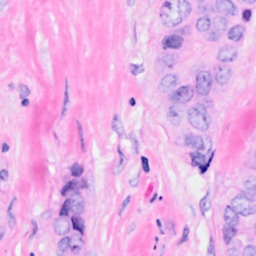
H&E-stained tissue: Breast